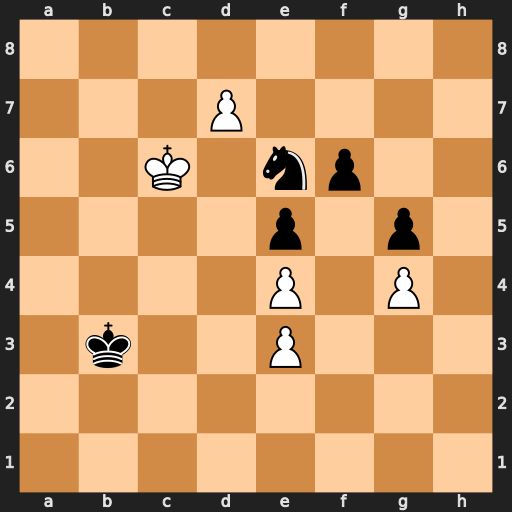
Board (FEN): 8/3P4/2K1np2/4p1p1/4P1P1/1k2P3/8/8
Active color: w
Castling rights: -
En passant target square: -
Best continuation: Kd6 Nd8 Ke7 Nb7 Kxf6